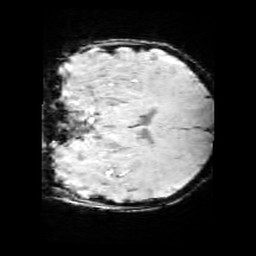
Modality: SWI
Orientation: coronal
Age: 9
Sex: male
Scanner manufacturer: siemens
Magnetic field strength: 3 T
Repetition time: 0.027 s
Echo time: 0.02 s